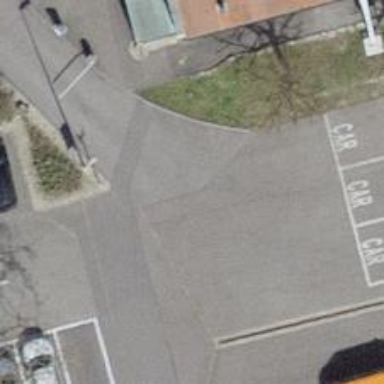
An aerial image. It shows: Asphalt parking aisle road.